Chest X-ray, AP view. Patient: 27 years old, sex F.
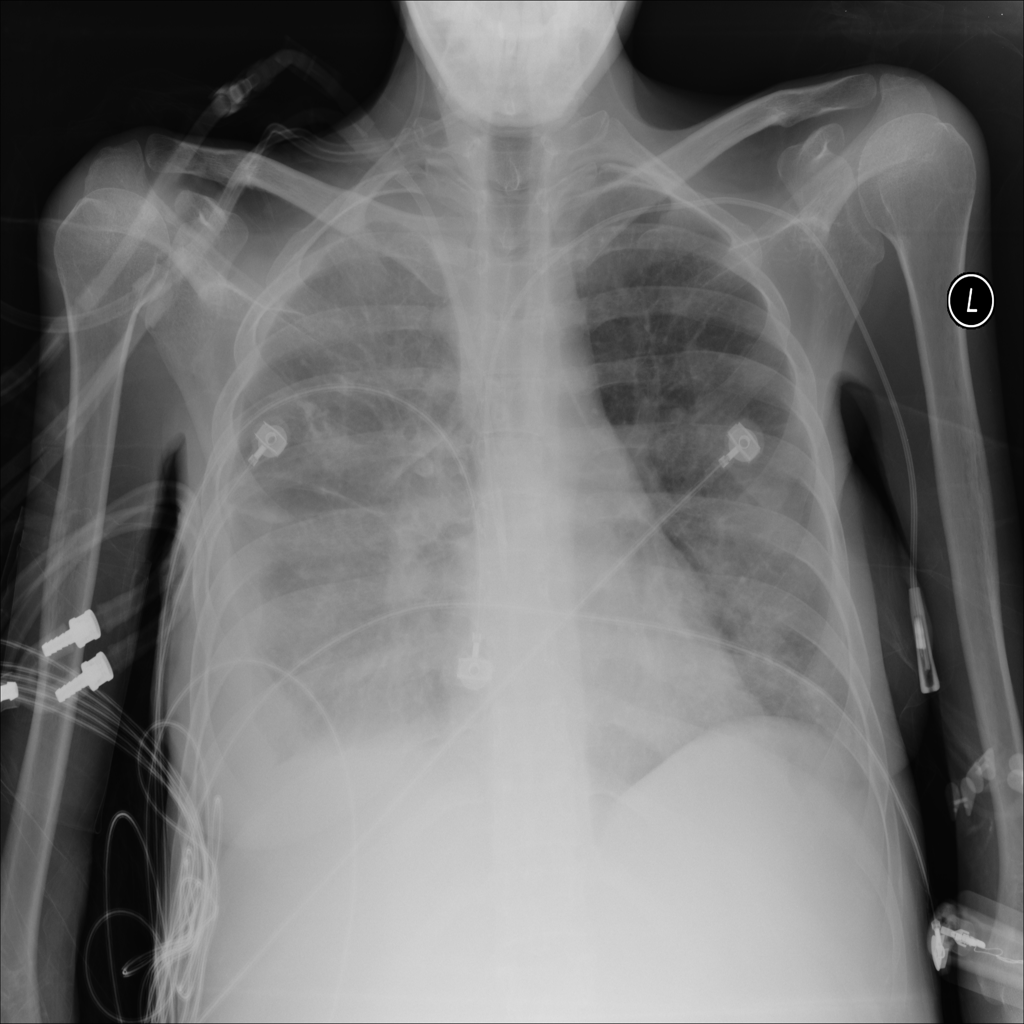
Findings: Effusion